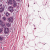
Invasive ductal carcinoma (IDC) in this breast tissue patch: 0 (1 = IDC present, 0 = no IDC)